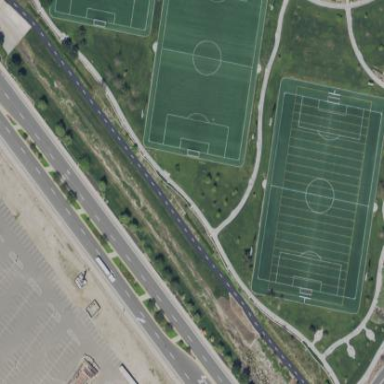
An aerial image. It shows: Artificial turf soccer pitch for leisure land.